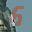
Label: 6